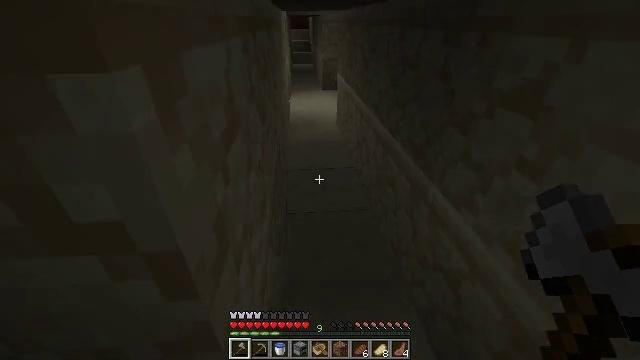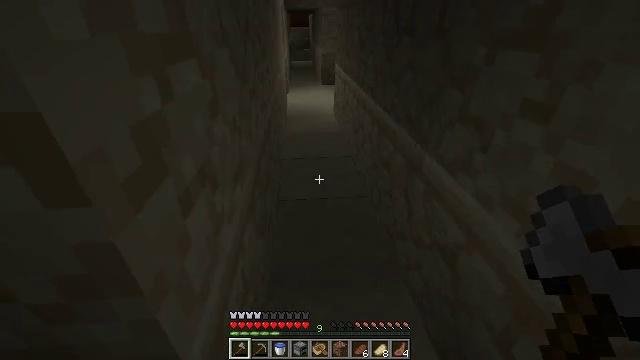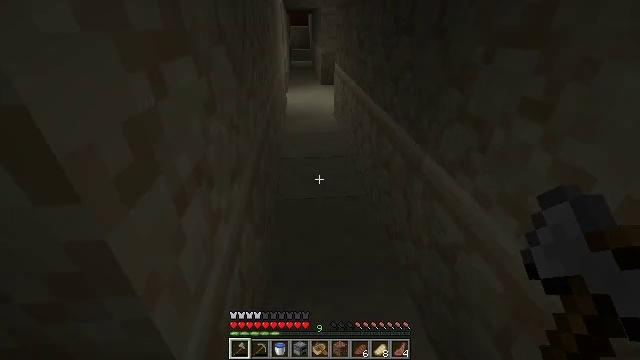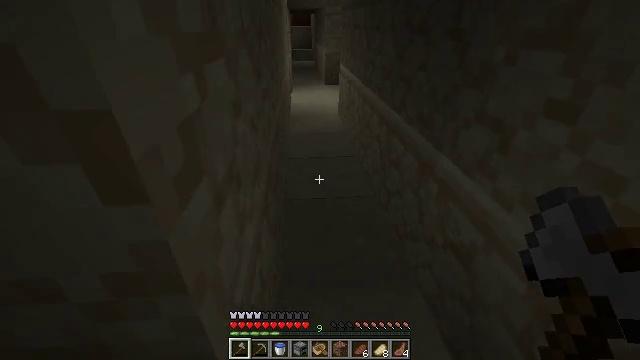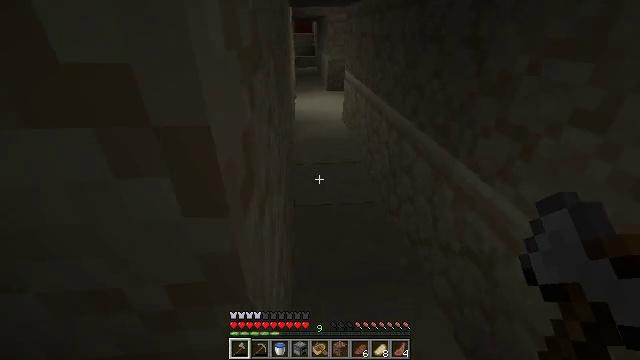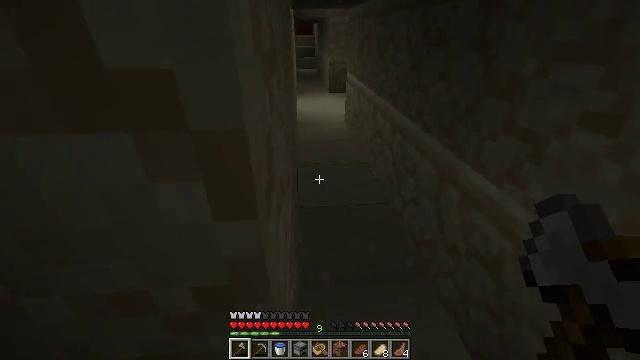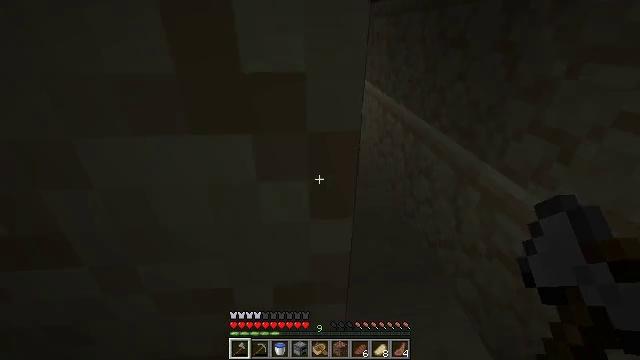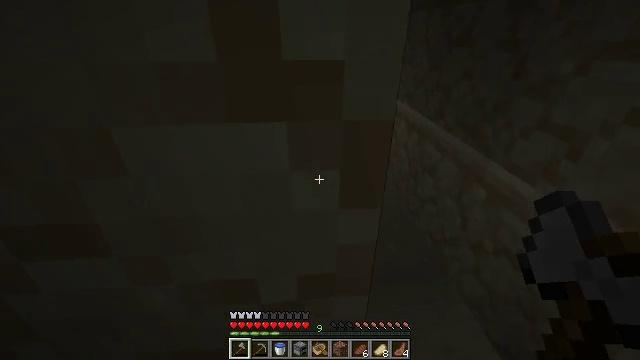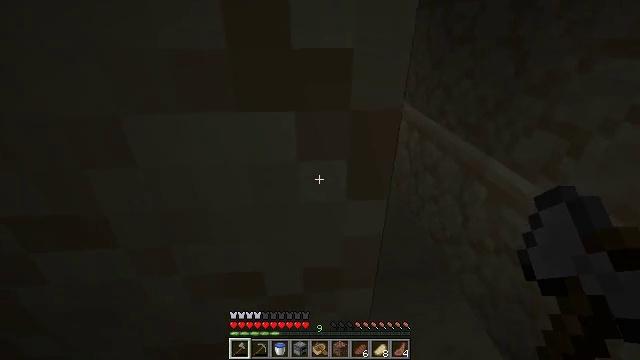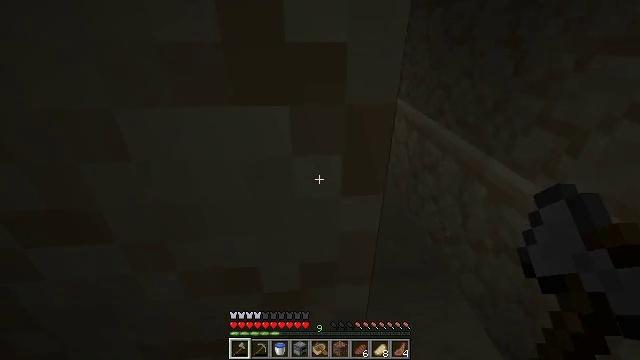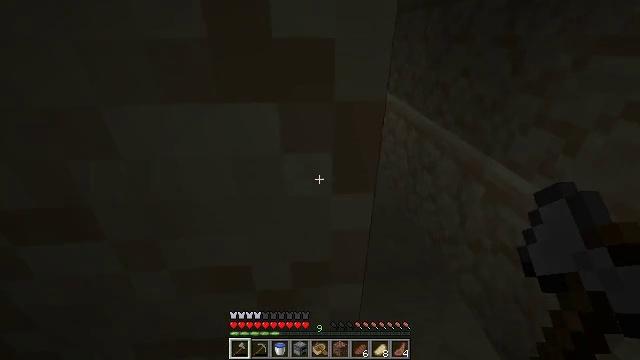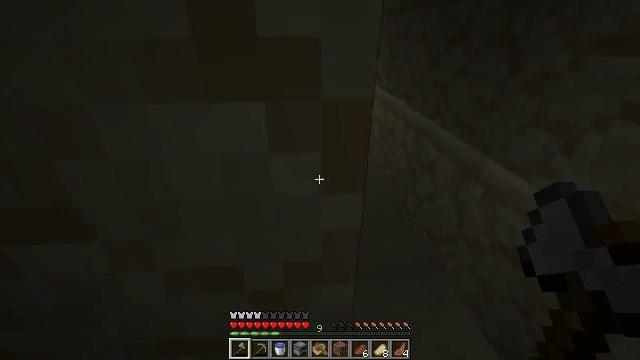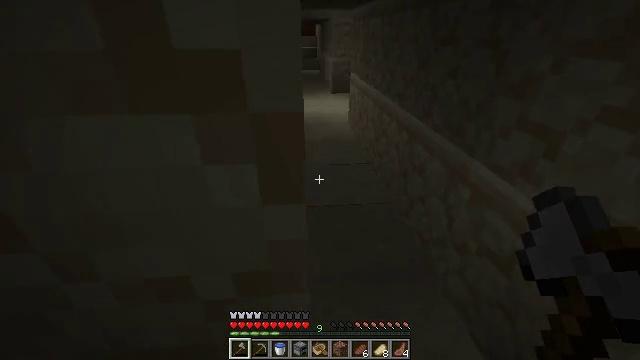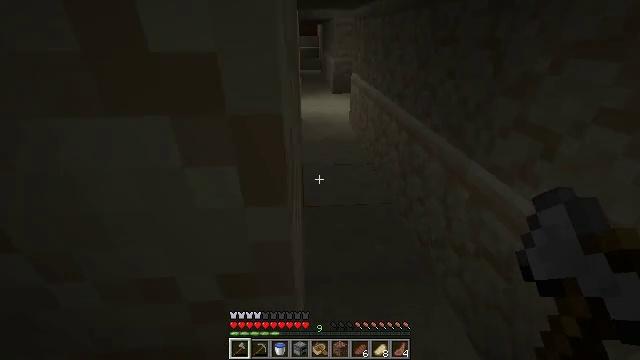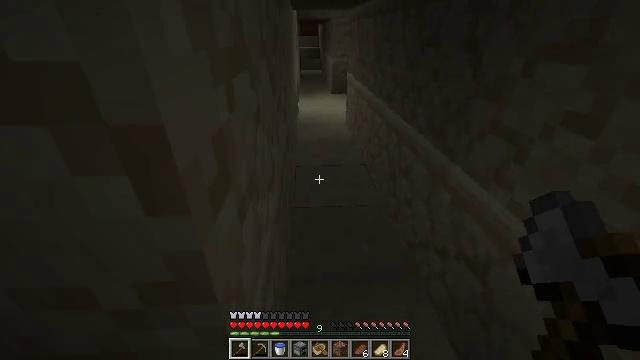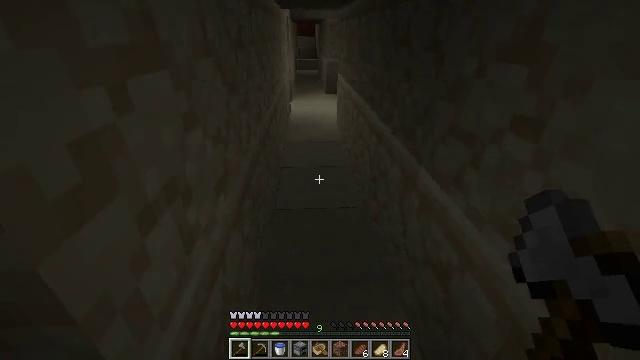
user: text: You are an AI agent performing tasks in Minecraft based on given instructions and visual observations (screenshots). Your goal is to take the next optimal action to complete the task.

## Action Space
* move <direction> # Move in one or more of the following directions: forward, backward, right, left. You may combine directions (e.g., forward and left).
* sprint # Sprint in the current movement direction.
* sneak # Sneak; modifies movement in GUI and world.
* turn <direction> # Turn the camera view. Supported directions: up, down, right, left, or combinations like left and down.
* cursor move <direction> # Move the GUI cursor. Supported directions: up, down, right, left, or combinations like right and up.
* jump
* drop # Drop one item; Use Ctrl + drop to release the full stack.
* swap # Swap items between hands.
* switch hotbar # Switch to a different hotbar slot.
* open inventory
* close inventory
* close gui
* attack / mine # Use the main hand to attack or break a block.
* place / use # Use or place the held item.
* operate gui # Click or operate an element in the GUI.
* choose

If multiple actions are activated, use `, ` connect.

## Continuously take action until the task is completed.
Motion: motion action
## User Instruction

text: Gather blue terracotta by attacking it.
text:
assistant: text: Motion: move forward
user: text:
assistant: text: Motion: move forward and move left
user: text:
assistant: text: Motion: move forward and move left
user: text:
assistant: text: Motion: move forward and move left, turn up
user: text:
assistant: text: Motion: move forward and move left
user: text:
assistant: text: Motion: move forward
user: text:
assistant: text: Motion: move forward
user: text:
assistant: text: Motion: move forward
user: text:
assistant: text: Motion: move forward
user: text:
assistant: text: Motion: move forward
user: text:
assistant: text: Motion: move forward
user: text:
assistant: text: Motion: move forward and move right
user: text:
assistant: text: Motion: move forward and move right
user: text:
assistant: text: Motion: move forward and move right
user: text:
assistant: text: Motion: move forward and move right, sprint
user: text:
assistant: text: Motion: move forward and move right, sprint
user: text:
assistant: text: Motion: move forward, sprint
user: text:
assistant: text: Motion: move forward, sprint
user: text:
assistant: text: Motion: move forward, sprint
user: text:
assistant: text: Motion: move forward, sprint
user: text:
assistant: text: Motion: move forward, sprint
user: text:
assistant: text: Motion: move forward, sprint
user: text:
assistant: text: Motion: move forward, sprint
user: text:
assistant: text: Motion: move forward, sprint
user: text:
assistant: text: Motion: move forward, sprint
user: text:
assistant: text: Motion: move forward and move left, sprint
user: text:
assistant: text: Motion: move forward and move left, sprint
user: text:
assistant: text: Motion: move forward and move left, sprint
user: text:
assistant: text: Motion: move forward and move left, sprint
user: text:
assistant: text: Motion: move forward, sprint